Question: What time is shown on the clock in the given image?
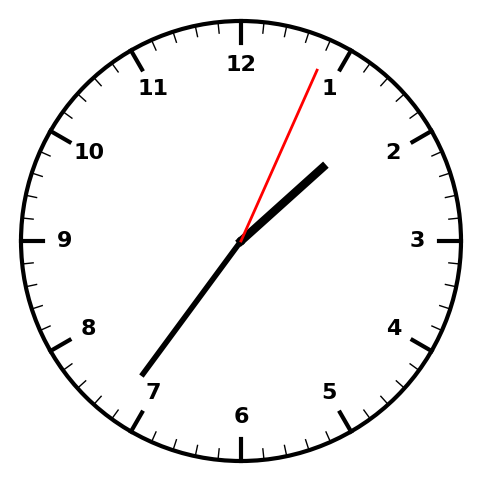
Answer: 01:36:04